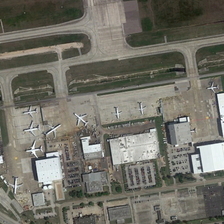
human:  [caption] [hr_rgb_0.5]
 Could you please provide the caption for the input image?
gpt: some planes are near several buildings with parking lots in an airport .

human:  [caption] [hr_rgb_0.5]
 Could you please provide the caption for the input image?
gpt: some planes are near several buildings with parking lots in an airport .

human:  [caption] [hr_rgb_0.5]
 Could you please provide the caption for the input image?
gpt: some planes are near several buildings with parking lots in an airport .

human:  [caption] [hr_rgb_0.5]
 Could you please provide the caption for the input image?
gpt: some planes are near several buildings with parking lots in an airport .

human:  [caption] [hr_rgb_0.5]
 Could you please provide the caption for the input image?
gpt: some planes are near several buildings with parking lots in an airport .